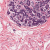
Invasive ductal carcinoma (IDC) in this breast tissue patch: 0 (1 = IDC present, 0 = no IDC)